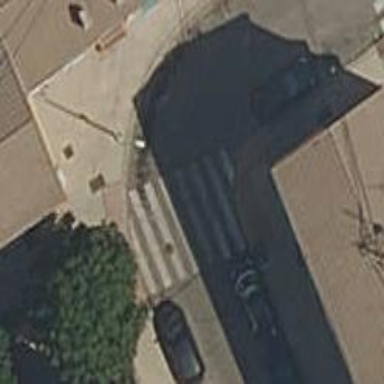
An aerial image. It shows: Zebra crossing on the road.